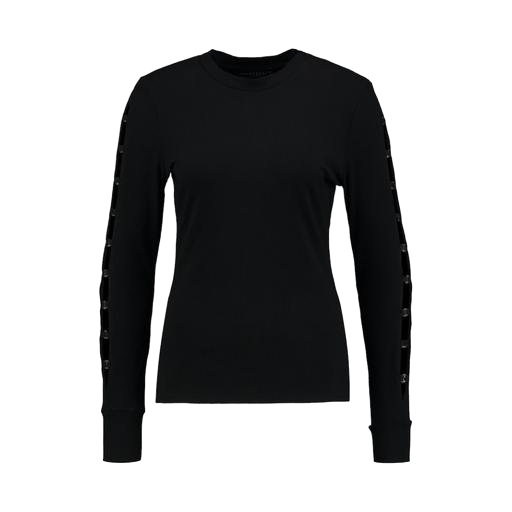
black women's ua crew long sleeve, long-sleeve t-shirt only macy, black women's perry thermal long sleeve top, white background